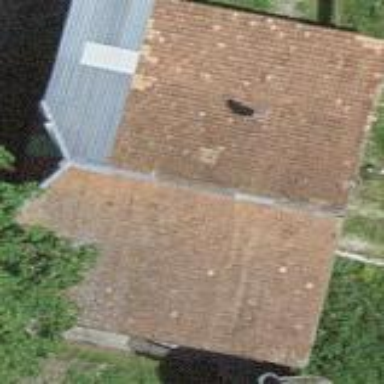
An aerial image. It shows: Barn.